Field crop: maize
Growth stage: 1
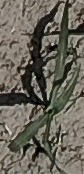
Species: sorghum